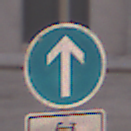
Verkehrszeichen: VorgeschriebeneFahrtrichtungGeradeaus
Zusatzzeichen unten: EinspurigeFahrzeugeFrei1
Umgebung: Outdoor, Urban
Tageszeit: MorningAfternoon
Wetter: PartlyCloudy
Licht: Natural
Jahreszeit: NotSpecified
Kontrast: LowContrast